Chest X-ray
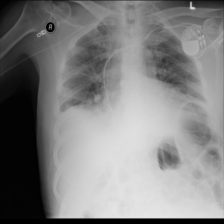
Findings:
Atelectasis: negative
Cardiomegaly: negative
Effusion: negative
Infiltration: negative
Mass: negative
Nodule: negative
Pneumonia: negative
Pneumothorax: negative
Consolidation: negative
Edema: negative
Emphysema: negative
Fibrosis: negative
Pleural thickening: negative
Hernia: negative